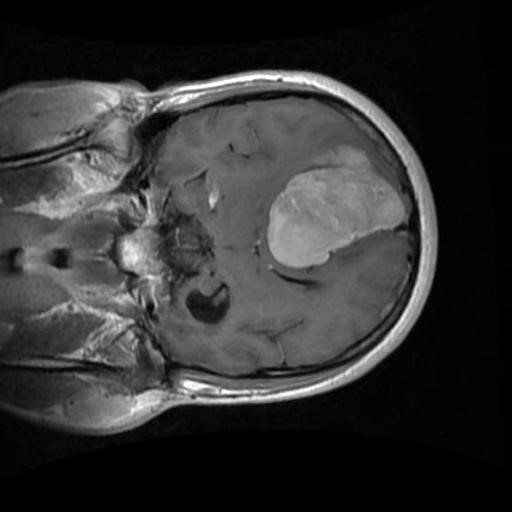
Label: brain_menin